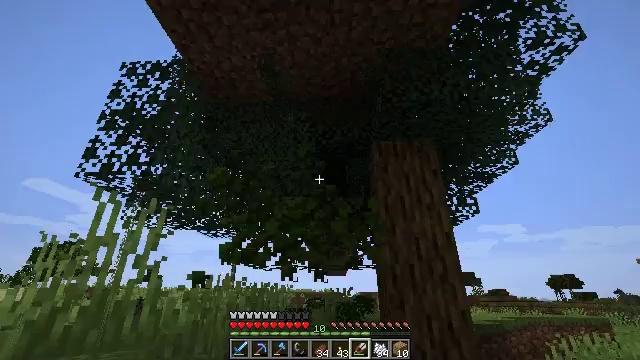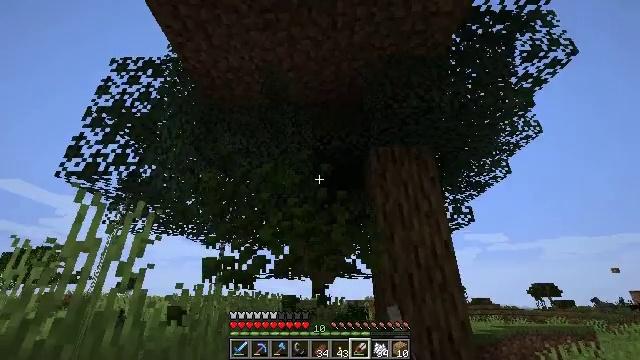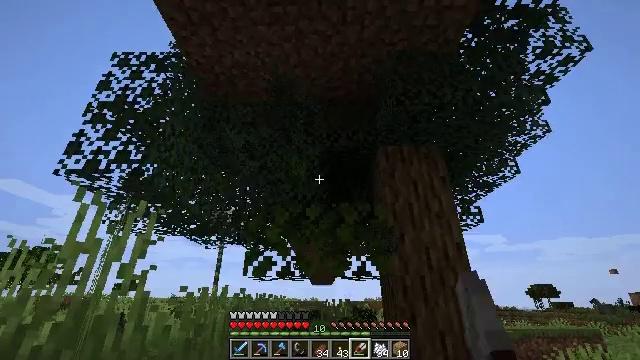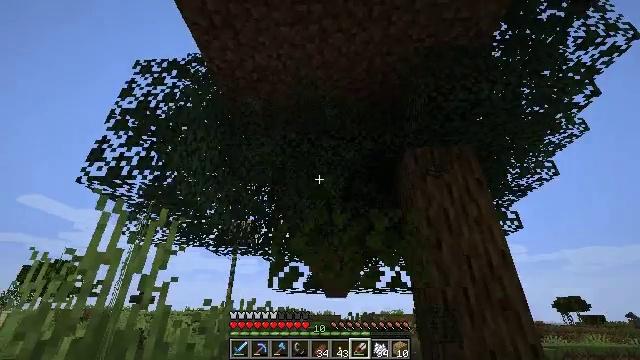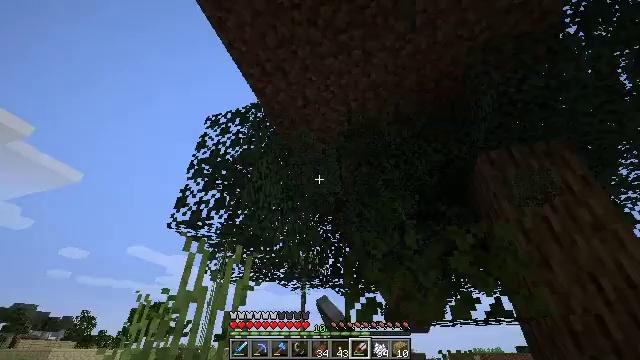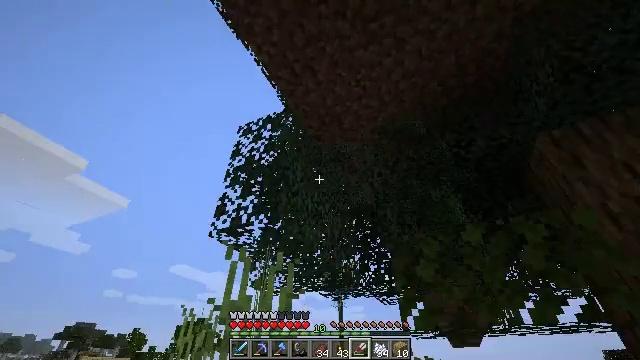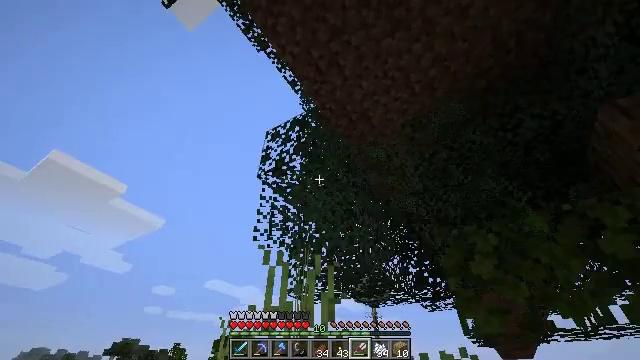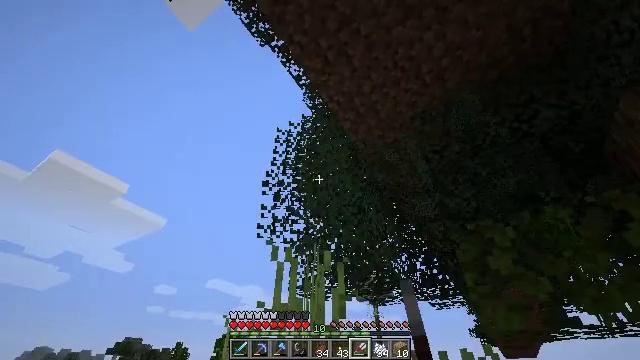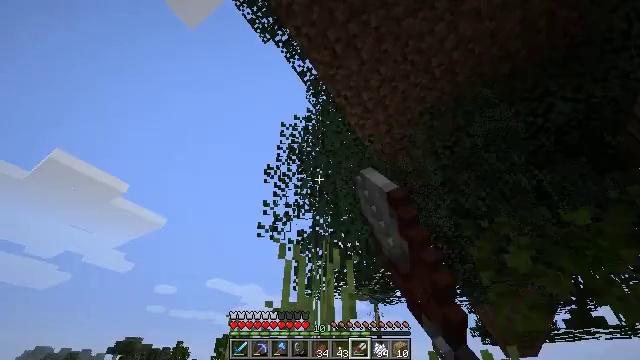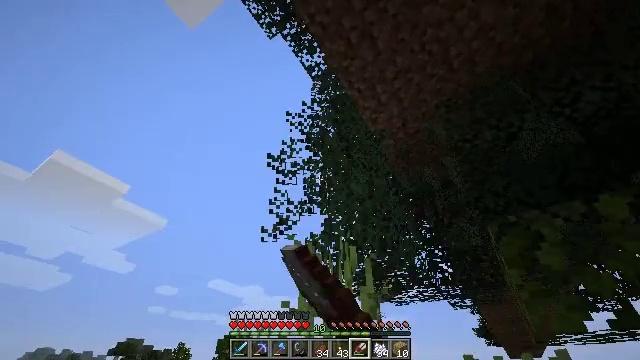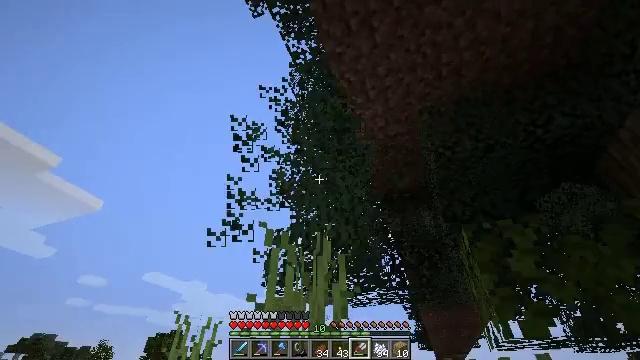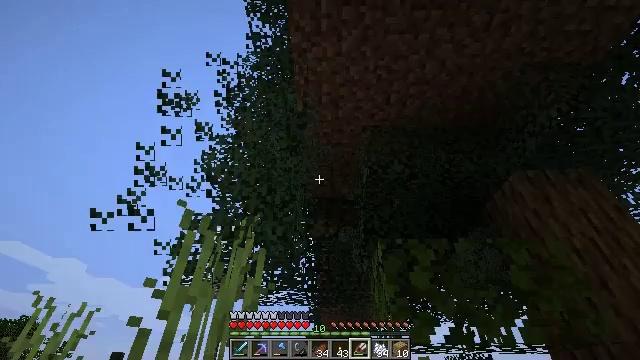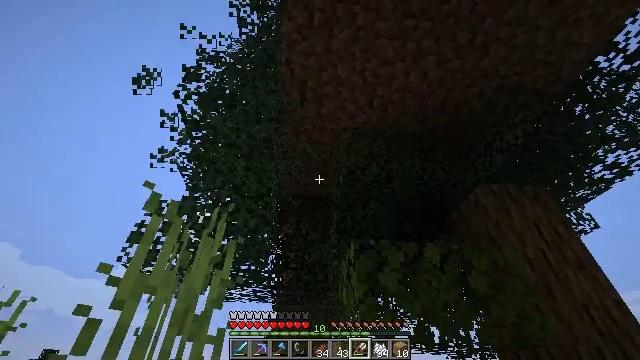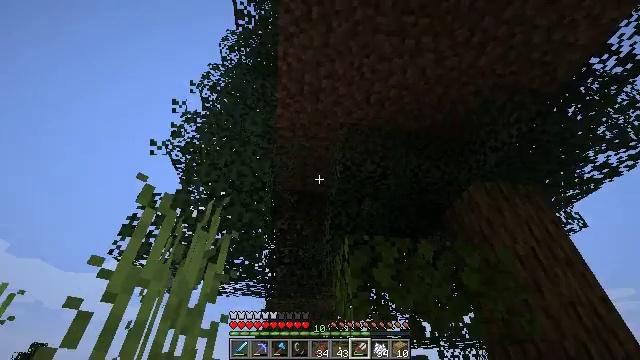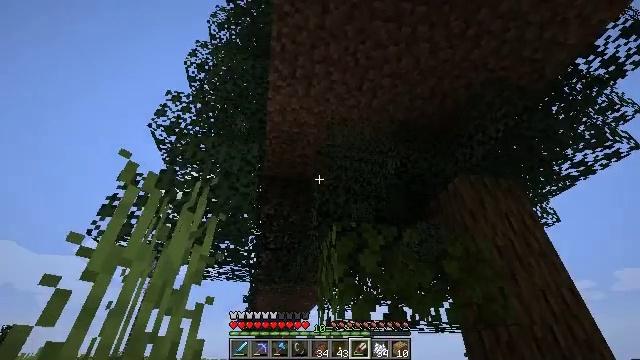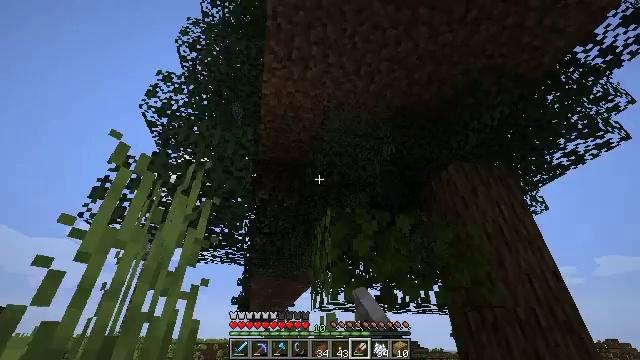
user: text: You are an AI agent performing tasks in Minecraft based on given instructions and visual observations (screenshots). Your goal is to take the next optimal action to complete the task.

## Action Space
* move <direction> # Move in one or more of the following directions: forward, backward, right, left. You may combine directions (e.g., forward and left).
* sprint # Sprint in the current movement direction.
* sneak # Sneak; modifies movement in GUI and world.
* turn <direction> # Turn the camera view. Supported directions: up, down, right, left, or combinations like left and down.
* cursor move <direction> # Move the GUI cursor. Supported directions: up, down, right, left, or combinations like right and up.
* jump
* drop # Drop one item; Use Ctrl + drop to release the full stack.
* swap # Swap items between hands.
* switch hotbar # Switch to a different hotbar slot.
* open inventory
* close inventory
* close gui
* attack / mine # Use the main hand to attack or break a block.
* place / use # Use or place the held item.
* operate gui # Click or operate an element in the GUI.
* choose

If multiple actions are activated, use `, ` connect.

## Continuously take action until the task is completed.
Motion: motion action
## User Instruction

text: Punch the spruce leaves to get saplings.
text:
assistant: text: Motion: move forward and move left, turn right and up, attack / mine
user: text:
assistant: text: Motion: move forward and move left, attack / mine
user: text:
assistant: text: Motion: move forward and move left, turn left and up, attack / mine
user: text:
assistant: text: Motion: move forward and move left, turn left and up, attack / mine
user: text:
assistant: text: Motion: move forward and move left, turn left and up, attack / mine
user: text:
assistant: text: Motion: move forward and move left, turn left and up, attack / mine
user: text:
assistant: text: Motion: move forward and move left, attack / mine
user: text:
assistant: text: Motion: move forward and move left, attack / mine
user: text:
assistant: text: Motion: move forward and move left, attack / mine
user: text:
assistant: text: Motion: move forward, turn right, attack / mine
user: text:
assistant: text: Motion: turn right, attack / mine
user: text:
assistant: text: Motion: turn right, attack / mine
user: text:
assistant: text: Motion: turn right, attack / mine
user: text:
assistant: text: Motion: turn right and down, attack / mine
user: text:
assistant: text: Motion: turn right and down, attack / mine
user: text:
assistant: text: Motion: turn down, attack / mine
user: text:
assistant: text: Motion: move forward, attack / mine
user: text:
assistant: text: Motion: move forward, attack / mine
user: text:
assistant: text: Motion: move forward and move right, attack / mine
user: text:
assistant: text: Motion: attack / mine